Interaction volume radius: 5 \u00c5
Interaction volume height: 20 \u00c5
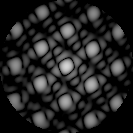
Disorder parameter: 0.09623